Question: We have recently switched to Mercurial. After watching this helpful video:
<URL>
I am trying to implement a release process that allows the following:
- maven release to be independent of ongoing dev work
- patch released versions and then push the fixes back to dev
So far I have come up with this:

This allows us to do a release against the stable repo while development continues on the dev repo.
The problem I have is with the maven release plugin. If I am releasing 1.0.0-SNAPSHOT, I end up with the following in the stable repo:
1.0.0-SNAPSHOT->1.0.0->1.1.0-SNAPSHOT
Now I can push this back to the dev repo and development will continue on 1.1.0-SNAPSHOT. So far so good.
But what is the best way to manage the 1.0.0 release and subsequent patches? Should I create a branch from the 1.0.0 commit point or another clone? Is there some other way to manage it so a dev doing a 1.0.1 fix can easily apply it and also push the fix back to dev?
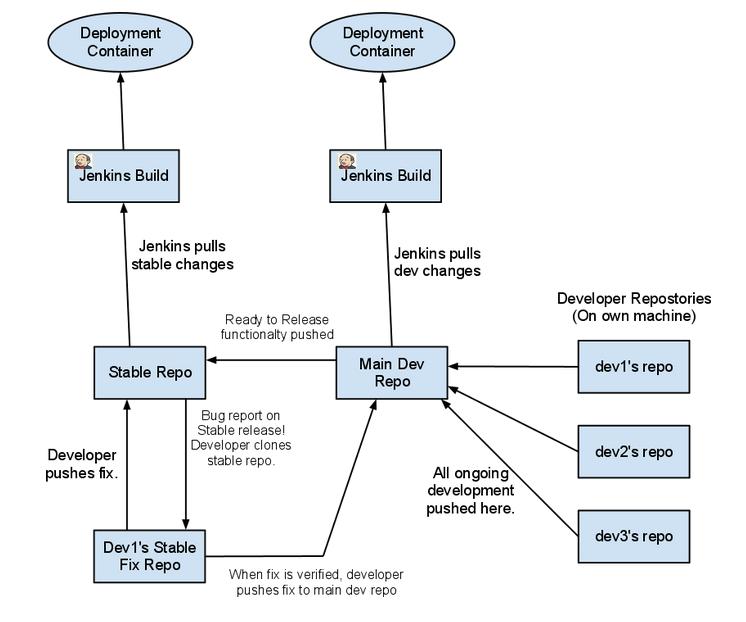
Answer: Your setup sounds pretty good. I would make a new <URL> and create branches for each release.
Here I write the version number in the POM above and below changesets, and the branch name all the way to the left:
'''
1.0.0-SNAPSHOT 1.0.0 1.1.0-SNAPSHOT
default: o --- o --- o --- o ------ o --- o --- o --- o --- o --- o
\ /
1.0.x: o --- o --- o --- o -------- o --- o --- o
1.0.1-SNAPSHOT 1.0.1 1.0.2-SNAPSHOT
'''
So you work happily on version 1.0.0-SNAPSHOT using the 'default' branch. When it's time for a release, the plugin makes a changeset with 1.0.0 and immediately another changeset with 1.1.0-SNAPSHOT, all on the 'default' branch.
You can branch off for 1.0.x releases now or later -- doesn't matter. When you do branch of you
'''
$ hg update 1.0.0 # <- this is a tag
$ hg branch 1.0.x
# edit the POM to change version to 1.0.1-SNAPSHOT
$ hg commit -m "Started 1.0.x branch"
'''
Developers can now always use
'''
$ hg update 1.0.x # <- this is a branch
'''
to get to the latest changeset on that branch, and 'hg update default' to get back to the main line of development. When changesets are committed on the '1.0.x' branch, you'll want to merge them back to 'default' so that the bug will also be fixed there:
'''
$ hg update default
$ hg merge 1.0.x
$ hg commit -m "Merge in bugfix-123 from 1.0.x"
'''
The choice between one or two repositories on your server is mostly now. You use the named branches to distinguish between stable changesets (they are on '1.0.x') and less stable changesets (they are on 'default'). However, it often makes good sense to keep a repository on the server for each stable release. You can setup jobs in Jenkins or use cronjobs to do
'''
$ cd foo-1.0.x
$ hg pull --branch 1.0.x
'''
at regular intervals so that clones are kept up to date. You can also make some 'changegroup' hooks in the main dev repo like this:
'''
[hooks]
changegroup.1.0.x = hg push --branch 1.0.x ../foo-1.0.x
changegroup.1.1.x = hg push --branch 1.1.x ../foo-1.1.x
'''
Developers will have to wait until the hooks finish, but it should be quick when you just push between local repositories. Use an asynchronous synchronization mechanism (Jenkins, cronjob, ...) if this is a problem.